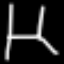
Label: chair